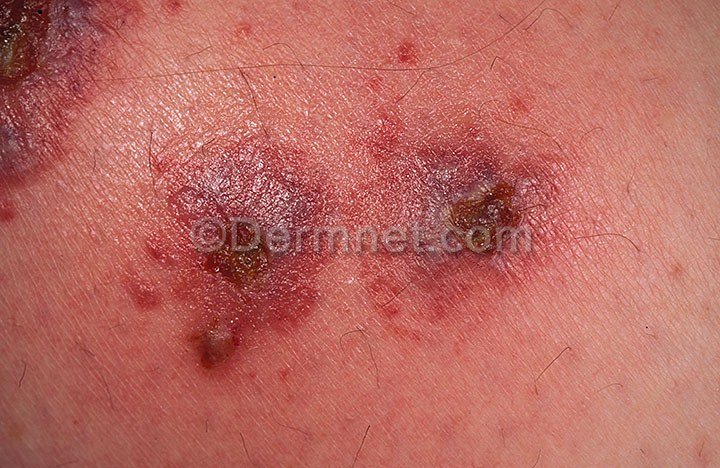
Disease: Vasculitis Photos